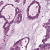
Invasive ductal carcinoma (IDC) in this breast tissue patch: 1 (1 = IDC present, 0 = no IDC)